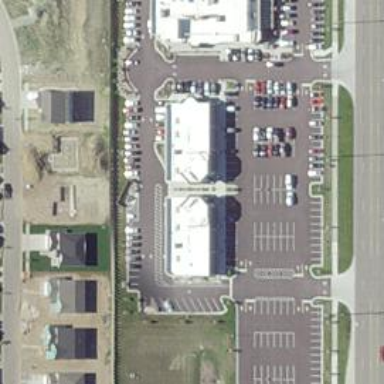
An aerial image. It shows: Parking space is available.